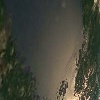
Label: water